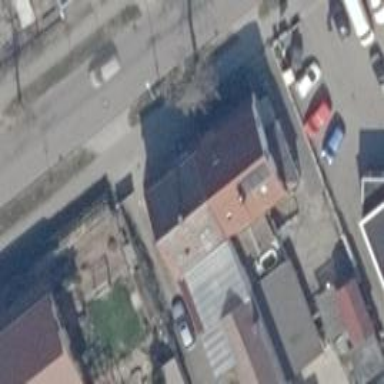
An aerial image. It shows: Semidetached house.